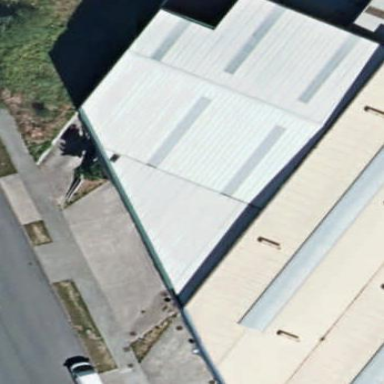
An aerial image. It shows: Warehouse building.